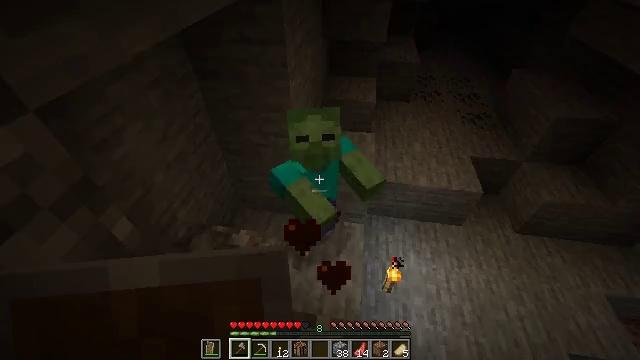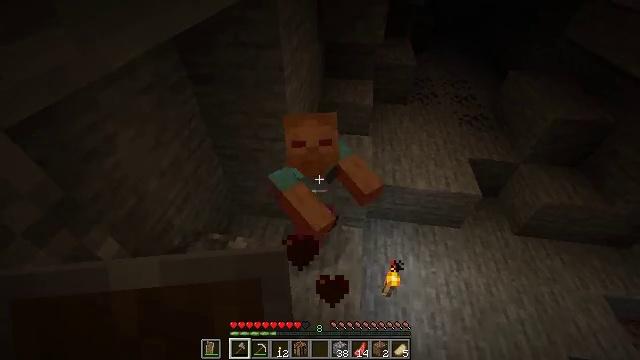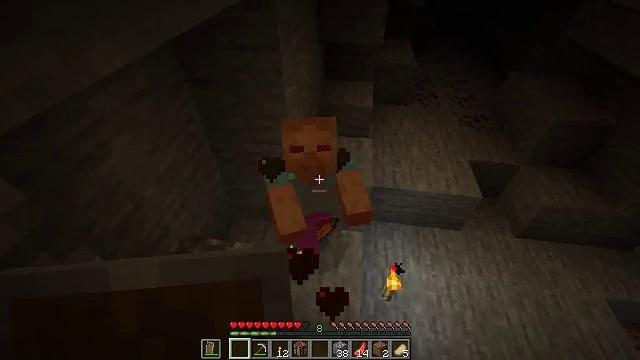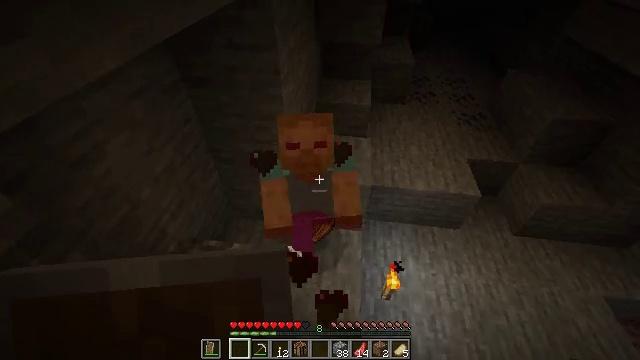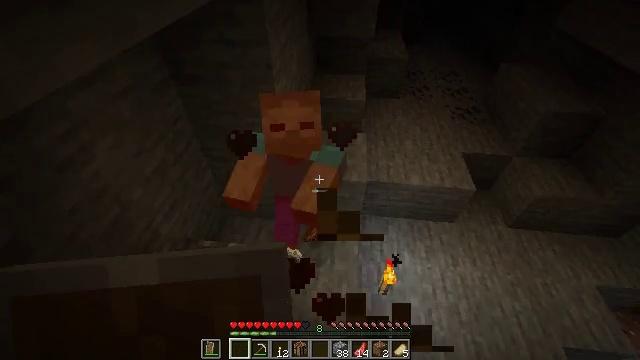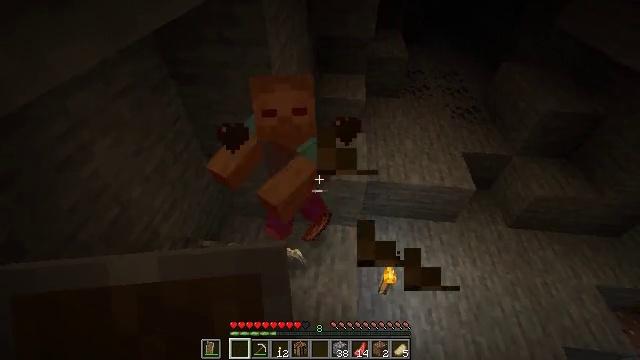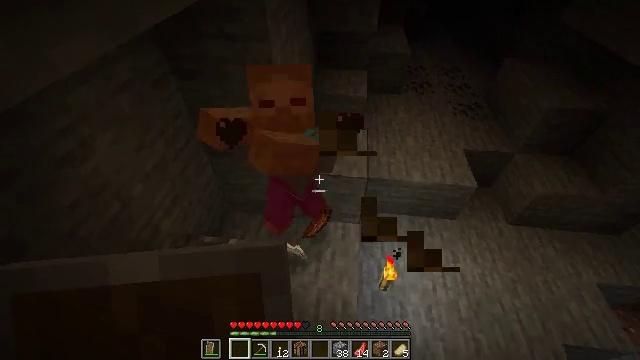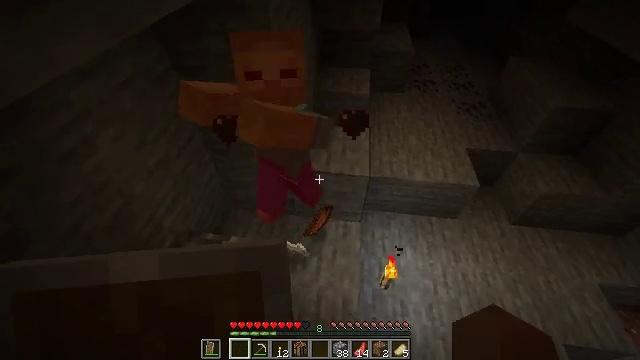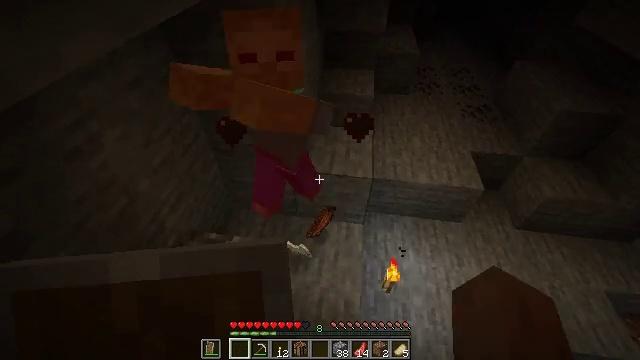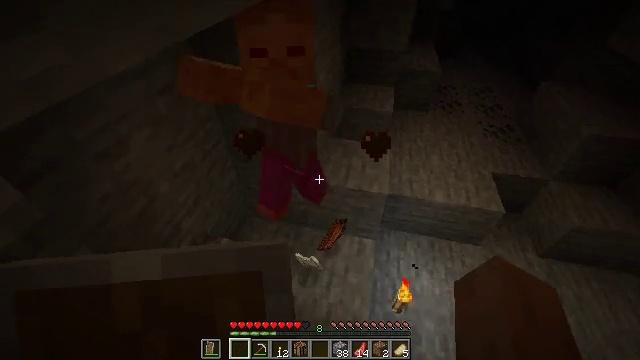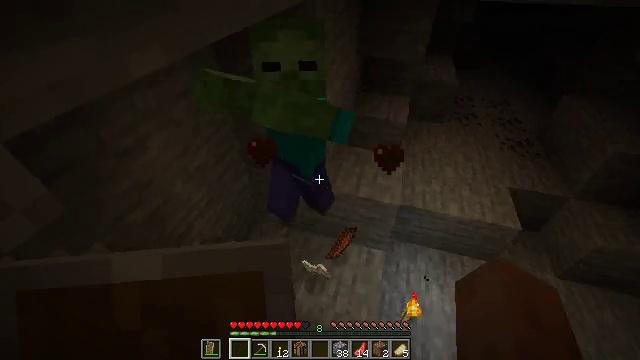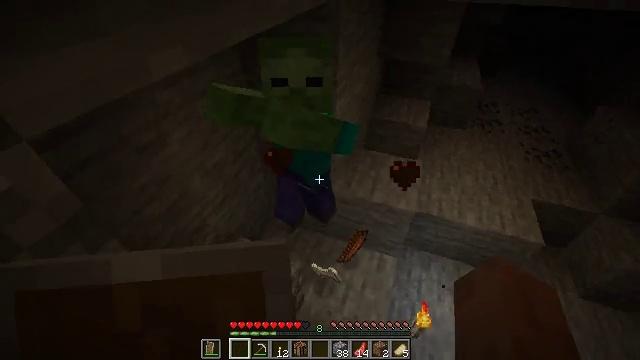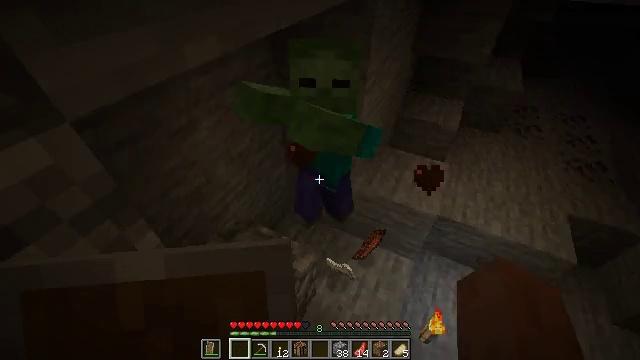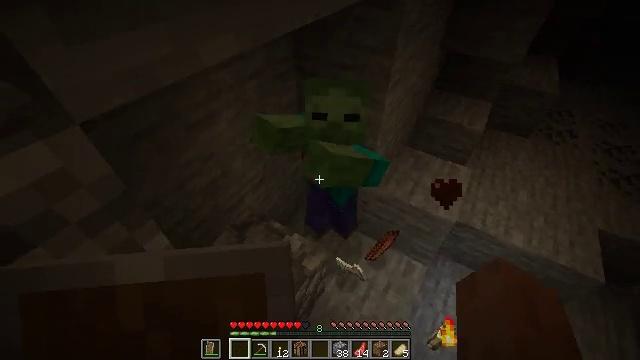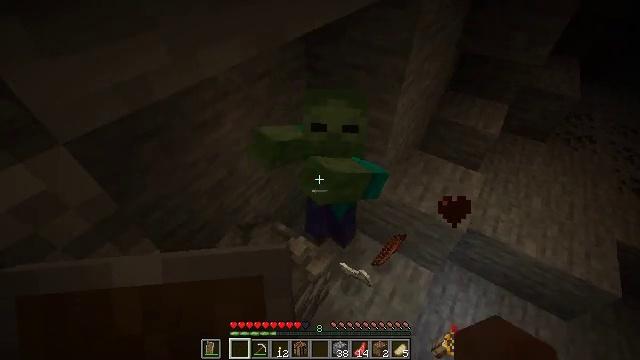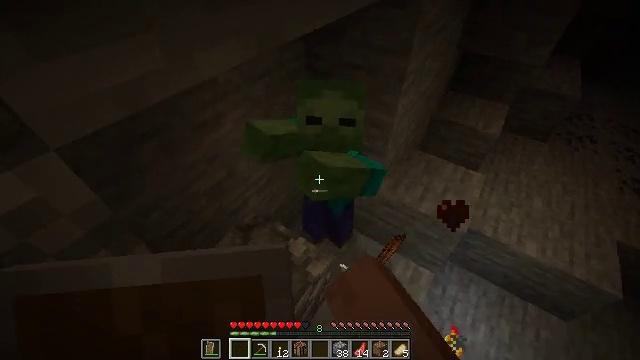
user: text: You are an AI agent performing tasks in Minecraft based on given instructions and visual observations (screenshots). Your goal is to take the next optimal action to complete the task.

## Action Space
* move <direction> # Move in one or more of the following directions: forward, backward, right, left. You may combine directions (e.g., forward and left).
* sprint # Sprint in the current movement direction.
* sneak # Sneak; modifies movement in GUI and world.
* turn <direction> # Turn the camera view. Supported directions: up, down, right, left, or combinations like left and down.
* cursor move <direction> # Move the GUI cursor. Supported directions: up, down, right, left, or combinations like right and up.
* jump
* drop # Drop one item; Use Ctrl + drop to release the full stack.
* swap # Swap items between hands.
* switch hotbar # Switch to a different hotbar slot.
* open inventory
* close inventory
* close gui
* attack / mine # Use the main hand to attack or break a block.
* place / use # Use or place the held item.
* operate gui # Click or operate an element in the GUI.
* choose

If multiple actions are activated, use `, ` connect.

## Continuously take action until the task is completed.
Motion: motion action
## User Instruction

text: Kill a zombie.
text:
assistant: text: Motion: move forward, sneak
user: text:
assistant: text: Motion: move forward, sneak
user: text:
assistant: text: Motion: sneak
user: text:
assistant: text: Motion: sneak, turn right and down
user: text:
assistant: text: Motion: sneak
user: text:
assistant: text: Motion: sneak
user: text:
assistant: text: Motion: sneak
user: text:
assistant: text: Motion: sneak, turn left
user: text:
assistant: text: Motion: sneak, turn left and up
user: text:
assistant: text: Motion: sneak, turn left and up
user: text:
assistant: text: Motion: move forward, sneak, turn left
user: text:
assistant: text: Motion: move forward, sneak, turn left and down
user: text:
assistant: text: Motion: move forward, sneak, turn left and down
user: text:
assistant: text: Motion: move forward, sneak, turn left, attack / mine
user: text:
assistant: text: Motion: sneak, attack / mine
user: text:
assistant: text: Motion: sneak, attack / mine
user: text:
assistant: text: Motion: sneak, turn right
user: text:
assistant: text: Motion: sneak
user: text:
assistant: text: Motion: sneak
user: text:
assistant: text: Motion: move back, sneak
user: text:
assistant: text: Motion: move back, sneak
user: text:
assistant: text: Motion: move back, sneak, turn up
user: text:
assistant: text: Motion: move back, sneak, turn up
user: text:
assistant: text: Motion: move back, sneak, turn up
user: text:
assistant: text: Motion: move back, sneak
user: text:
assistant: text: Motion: sneak
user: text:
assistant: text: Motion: sneak
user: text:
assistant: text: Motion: move forward, sneak, turn left and up
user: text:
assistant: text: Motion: move forward, sneak, turn left and up
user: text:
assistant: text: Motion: move forward, sneak